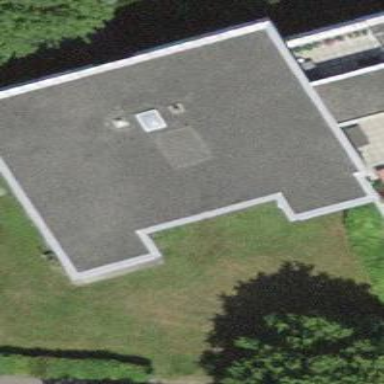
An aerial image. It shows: Building with flat roof.